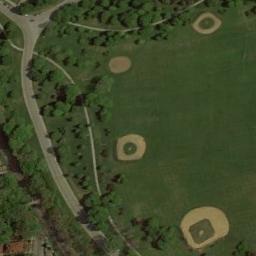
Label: baseball_diamond